Question: When using multithreading I often run into the following problem:
I've got an object, say a network receiver(but could be anything). And a function that gets the data. Now sometimes there simply is no data, and you want to let the thread wait to get it's data. A blocking call, very much like being used by Berkeley sockets and it's derived implementations.
The principle is simple:

Well now of course there is other ways of implementing this. But my usual implementation with C++11 is as follows:
- 'Object A'- 'Object B''std::condition_variable'- 'Object A'
Now my actual problem arises on the destruction of 'object B', if it has to be destructed before 'object A'(returning a nullptr, or something similar on the blocking call). I really wouldn't know how to efficiently wrap up 'object B'.
The main problem is that 'object B' isn't aware of the thread, and a thread can only have one handle, which is inside 'object A'.
Some code to illustrate my problem.
Say I've got this function in object B:
'''
data* getData
{
std::unique_lock<std::mutex>l_newDataWaiterLock(m_newDataWaiterMutex);
m_newDataWaiter.wait(l_newDataMutex);
if(!running)
return nullptr
else
return data;
}
'''
and this destructor:
'''
~ObjectB()
{
m_running = false;
m_newDataWaiter.notifyAll();
//Point X
}
'''
With these member variables:
'''
std::condition_variable m_newDataWaiter;
std::atomic<bool> m_running;
'''
We still have the problem that the destructor will have to wait at the indicated 'Point X', until all the other threads have received the notify, and returned a null.
Now I could cook something up using atomic counters, more 'std::condition_variable's and mutexes. But I have a feeling there has to be a more elegant and reliable solution to this problem:). Since this solution would require a notify in every 'getData' call for the entire lifecycle of 'object B'.
I'm using C++11, so I've used that to illustrate everything. And I'm hoping to solve it using that. Although this of course this is a more of a general concurrency problem.
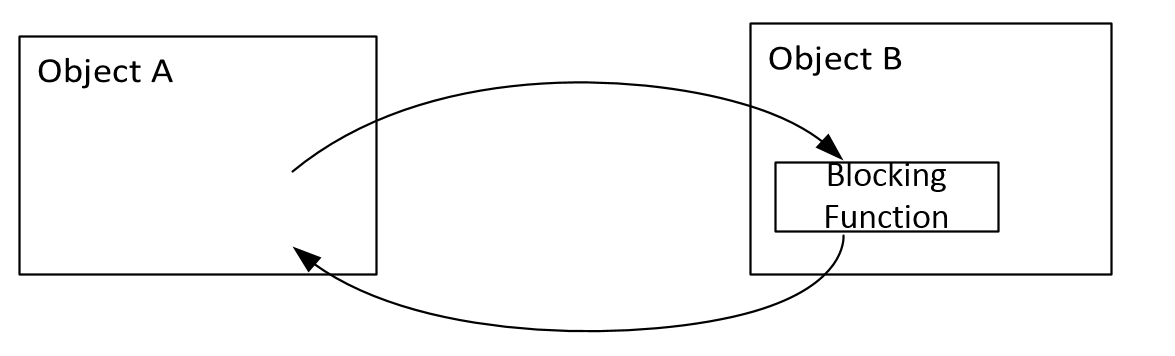
Answer: How about managing object 'B' with a <URL> to store the pointer in 'A'?
That is slightly more inefficient as each time that 'A' wants to get access, it temporarily needs to get a 'std::shared_ptr' through <URL> itself, but you can be sure there is no race condition anymore.